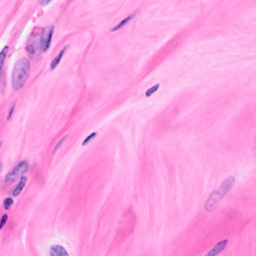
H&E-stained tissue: Breast